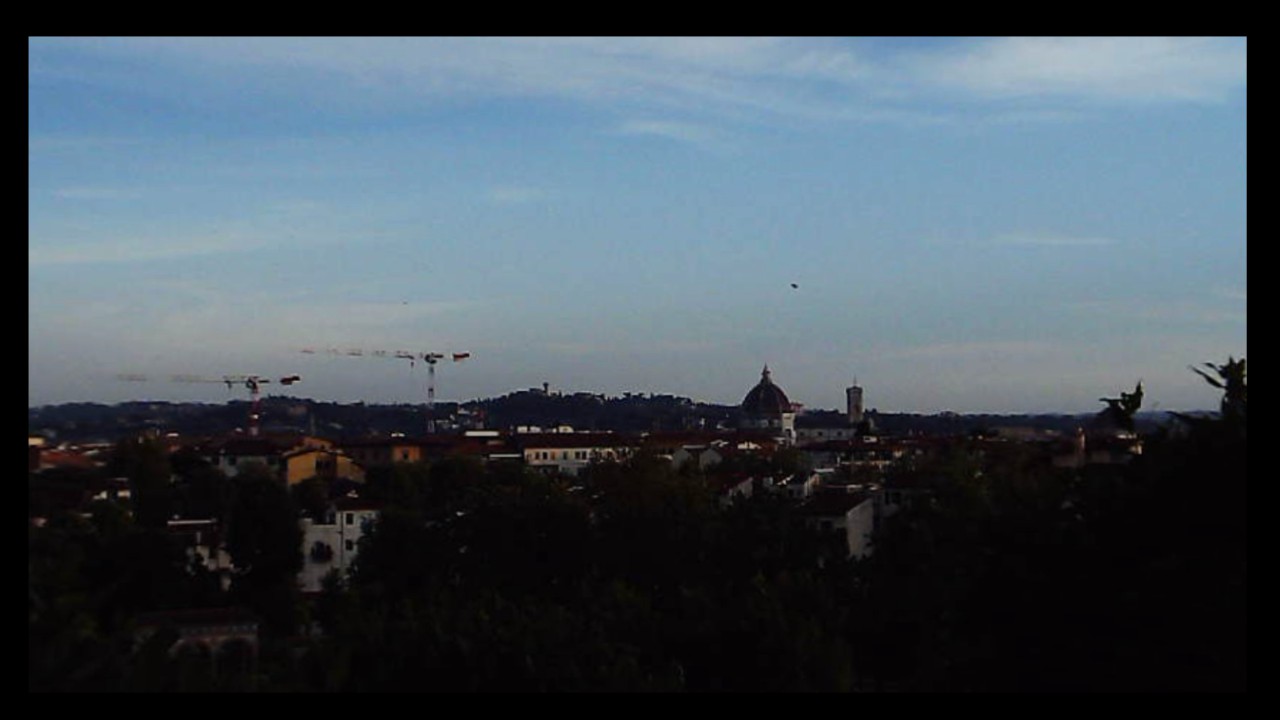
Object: DarwinFPV cineape20